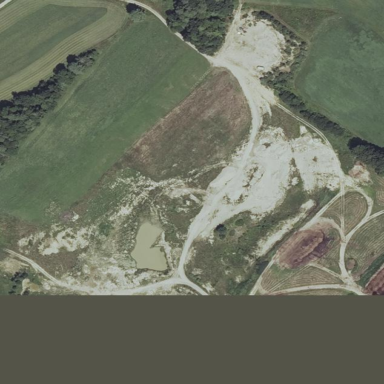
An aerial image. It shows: Industrial area designated as quarry.